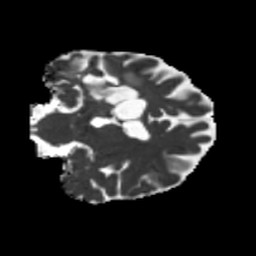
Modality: MD
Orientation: coronal
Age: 68
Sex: female
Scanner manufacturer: siemens
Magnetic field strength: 3 T
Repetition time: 5.25 s
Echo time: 0.08 s